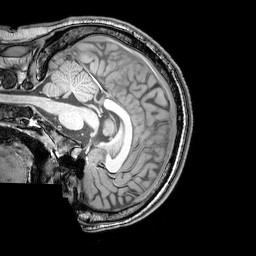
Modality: T1w
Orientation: sagittal
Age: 24
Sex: male
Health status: healthy
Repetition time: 0.081 s
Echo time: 0.037 s